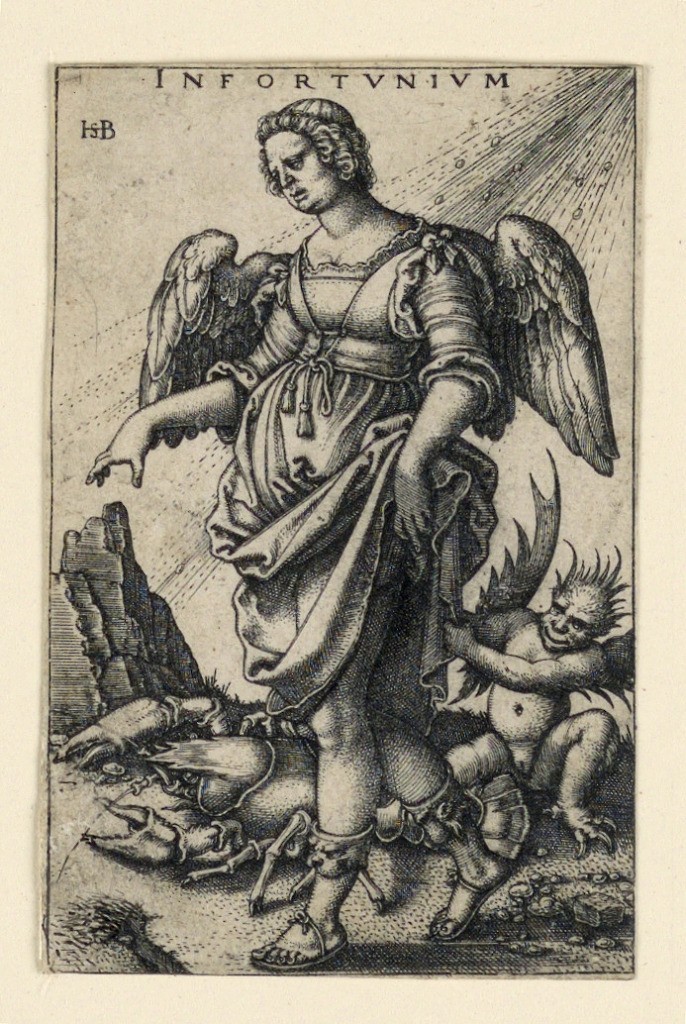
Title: Infortunium (Misfortune)
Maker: Hans Sebald Beham, German, 1500–1550
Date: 1541
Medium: Engraving on laid paper
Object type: Print
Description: Vertical rectangle. A winged figure of a woman, walking toward the left. A small figure of an evil genius impedes her progress by grasping her garment. A large crab is at her feet.